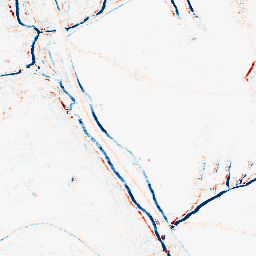
Category: morphological
Decomposition family: morphological_rect
Decomposition parameters: operation: average
width: 5
height: 3
Upsampling method: cubic_catmull_rom
Upsampling parameters: scale: 2
Upsampling scale: 2